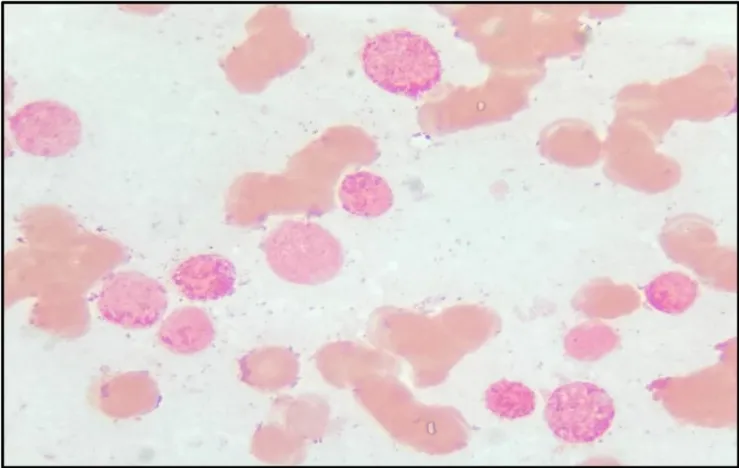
Bone marrow (Peroxydas/Pyronin stain x 100): blast cells strongly peroxydase+.
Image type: pathology (gram)